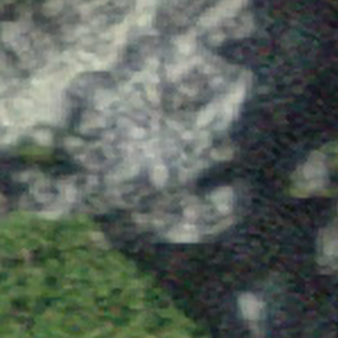
Label: other